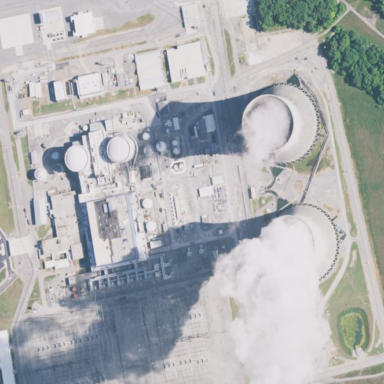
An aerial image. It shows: Industrial area featuring nuclear power plant.